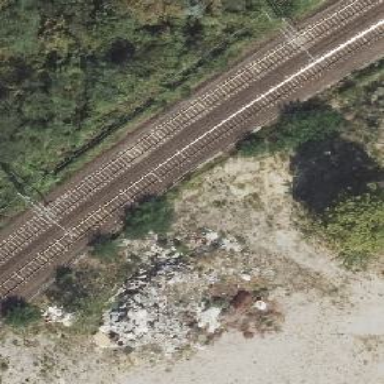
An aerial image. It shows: Railway track with contact line for electrification.